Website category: jobs
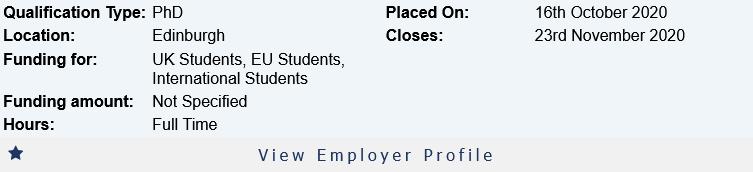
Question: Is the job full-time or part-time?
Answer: Full Time

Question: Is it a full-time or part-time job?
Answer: Full Time

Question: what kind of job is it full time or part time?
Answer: Full Time

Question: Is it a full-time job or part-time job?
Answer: Full Time

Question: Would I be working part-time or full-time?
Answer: Full Time

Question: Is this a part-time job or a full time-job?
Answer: Full Time

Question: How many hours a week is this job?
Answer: Full Time

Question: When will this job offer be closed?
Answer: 23rd November 2020

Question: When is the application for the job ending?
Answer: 23rd November 2020

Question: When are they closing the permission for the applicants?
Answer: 23rd November 2020

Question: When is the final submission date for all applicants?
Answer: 23rd November 2020

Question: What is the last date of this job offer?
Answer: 23rd November 2020

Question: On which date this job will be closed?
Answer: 23rd November 2020

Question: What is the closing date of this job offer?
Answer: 23rd November 2020

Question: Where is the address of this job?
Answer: Edinburgh

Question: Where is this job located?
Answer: Edinburgh

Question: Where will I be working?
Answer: Edinburgh

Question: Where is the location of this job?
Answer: Edinburgh

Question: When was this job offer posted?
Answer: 16th October 2020

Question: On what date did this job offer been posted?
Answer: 16th October 2020